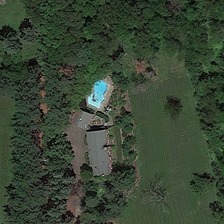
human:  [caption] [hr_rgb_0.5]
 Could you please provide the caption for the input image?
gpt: many green trees and meadows are around a gray building with a swimming pool .

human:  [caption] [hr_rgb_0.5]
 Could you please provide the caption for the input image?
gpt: many green trees and meadows are around a gray building with a swimming pool .

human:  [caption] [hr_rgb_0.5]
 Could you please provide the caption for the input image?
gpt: many green trees and meadows are around a gray building with a swimming pool .

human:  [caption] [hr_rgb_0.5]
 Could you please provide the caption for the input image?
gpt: many green trees and meadows are around a gray building with a swimming pool .

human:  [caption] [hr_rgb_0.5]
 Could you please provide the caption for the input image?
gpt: many green trees and meadows are around a gray building with a swimming pool .